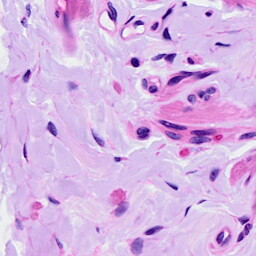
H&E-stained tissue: Ovarian